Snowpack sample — Buffalo Mountain, Silverthorne, Colorado, USA (1/25/25, 10:11 AM MST)
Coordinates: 39.6222, -106.1139
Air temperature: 22 °F
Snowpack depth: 110 cm
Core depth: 20 cm
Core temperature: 48.2 °F
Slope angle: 12°, slope face: 102°
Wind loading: high
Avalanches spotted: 0
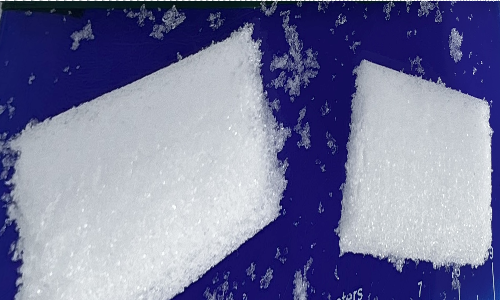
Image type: core
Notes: No avalanches nearby, collected on the outskirts of a fire break 15 meters from the treeline, on way to Buffalo and Red Mountain